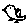
Label: bird